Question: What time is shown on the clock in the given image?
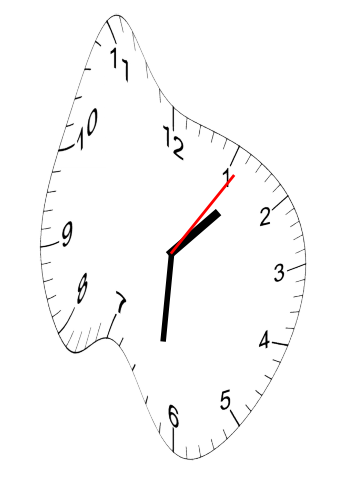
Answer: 01:31:06